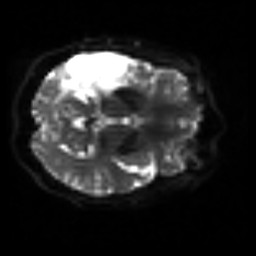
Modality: sbref
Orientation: axial
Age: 59
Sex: female
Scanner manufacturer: siemens
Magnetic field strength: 3 T
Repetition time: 3.2 s
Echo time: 0.081 s